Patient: sex M, age 69
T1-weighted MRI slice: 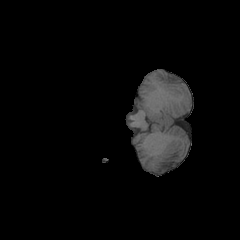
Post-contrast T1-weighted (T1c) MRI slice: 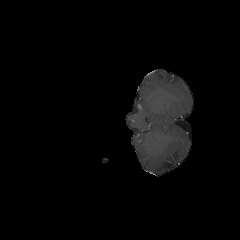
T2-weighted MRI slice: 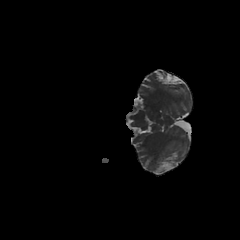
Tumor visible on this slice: no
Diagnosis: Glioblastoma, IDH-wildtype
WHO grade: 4